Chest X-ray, PA view. Patient: 39 years old, sex F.
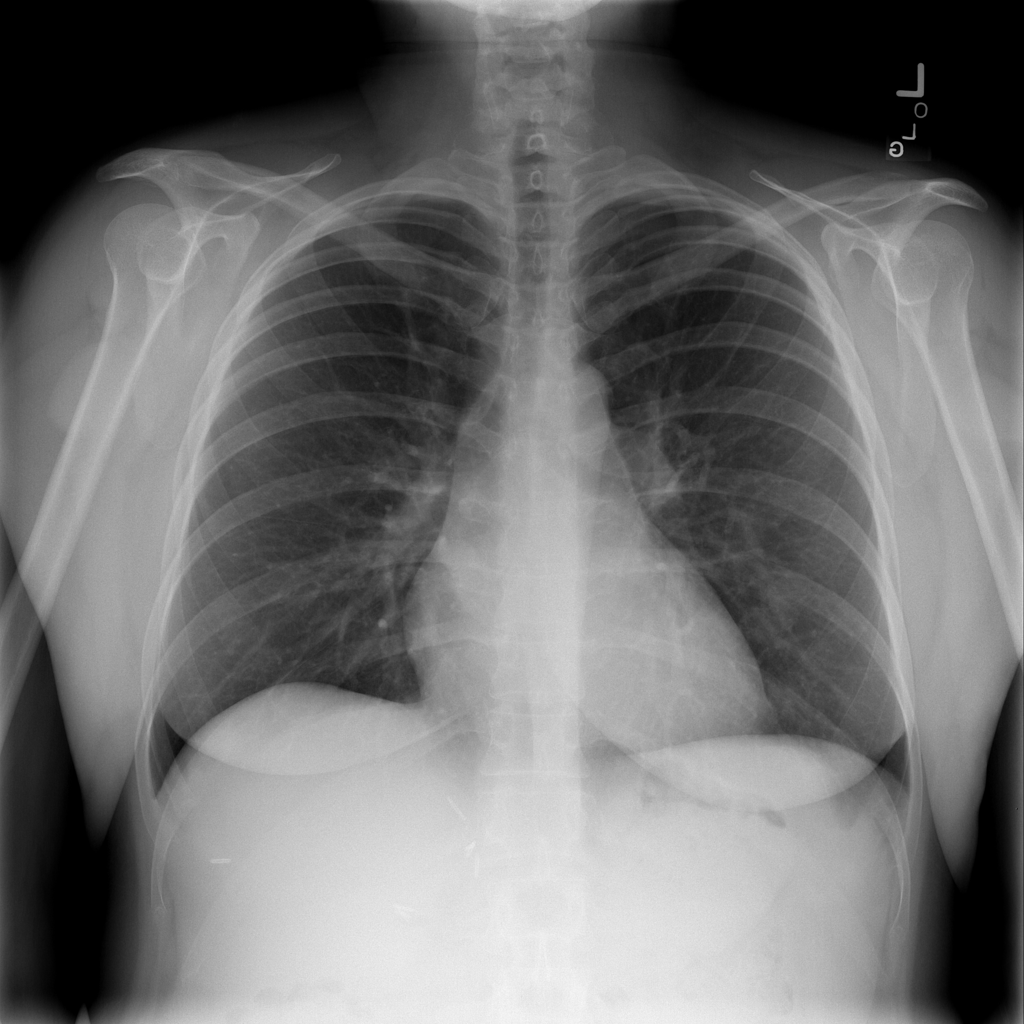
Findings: No Finding